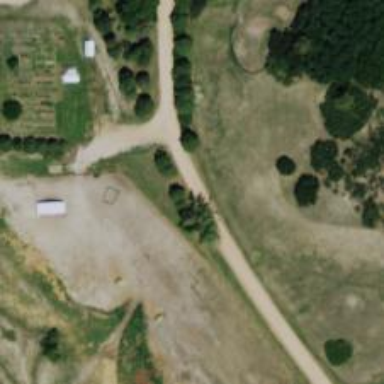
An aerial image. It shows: Driveway.